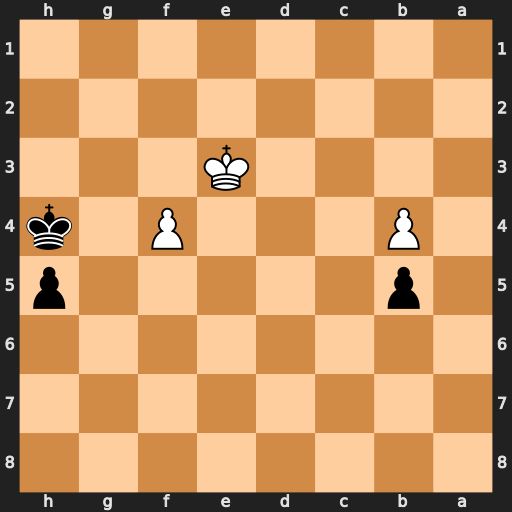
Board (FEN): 8/8/8/1p5p/1P3P1k/4K3/8/8
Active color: b
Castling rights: -
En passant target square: -
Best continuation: Kg4 Ke4 h4